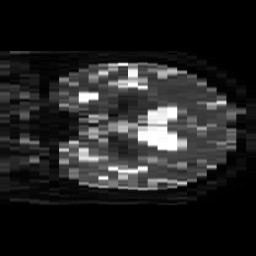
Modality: ADC
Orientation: coronal
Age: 66
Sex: male
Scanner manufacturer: philips
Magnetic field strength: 3 T
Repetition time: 4.14 s
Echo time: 0.06119 s